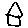
Label: house